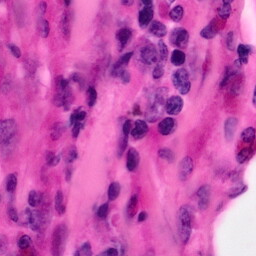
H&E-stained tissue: Pancreatic